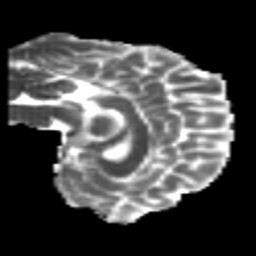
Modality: MD
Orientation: sagittal
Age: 23
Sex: female
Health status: healthy
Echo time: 0.074 s